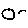
Label: circle